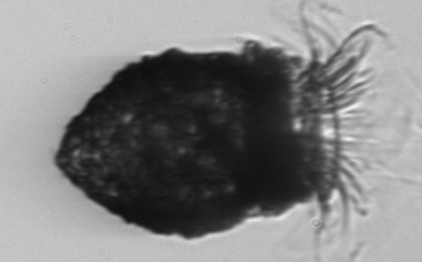
Label: Stenosemella_morphotype1